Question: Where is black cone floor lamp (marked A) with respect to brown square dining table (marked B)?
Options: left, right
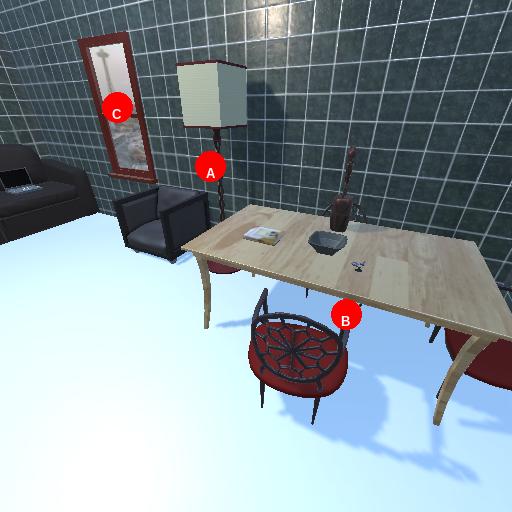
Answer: left